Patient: sex F, age 56
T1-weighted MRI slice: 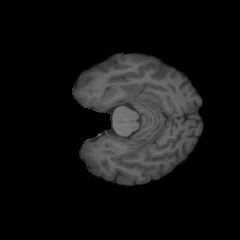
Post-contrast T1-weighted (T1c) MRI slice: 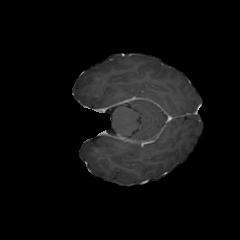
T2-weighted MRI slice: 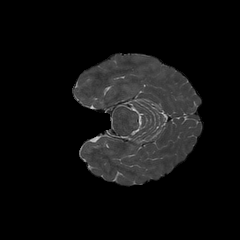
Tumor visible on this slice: no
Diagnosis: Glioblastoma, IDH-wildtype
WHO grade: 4